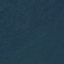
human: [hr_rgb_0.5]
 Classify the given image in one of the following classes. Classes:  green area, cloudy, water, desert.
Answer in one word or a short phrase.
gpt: green area